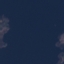
Land use / land cover: SeaLake